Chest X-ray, AP view. Patient: 23 years old, sex M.
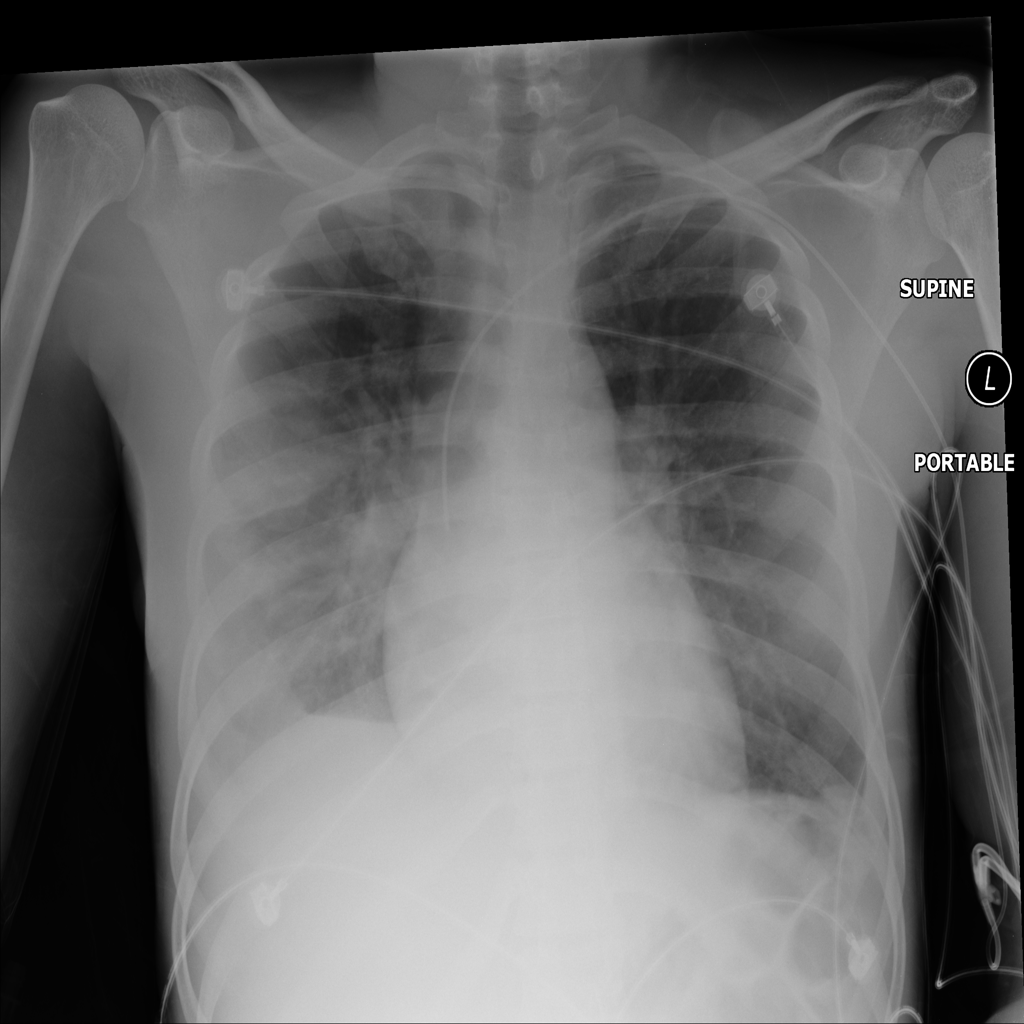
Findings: Effusion, Pneumonia